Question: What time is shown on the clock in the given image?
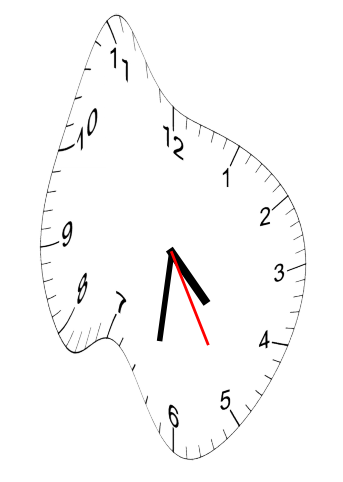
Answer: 04:31:25